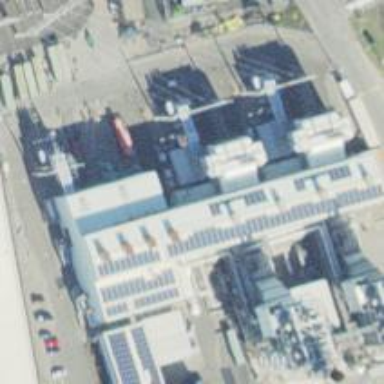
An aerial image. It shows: Gas turbine power generator.